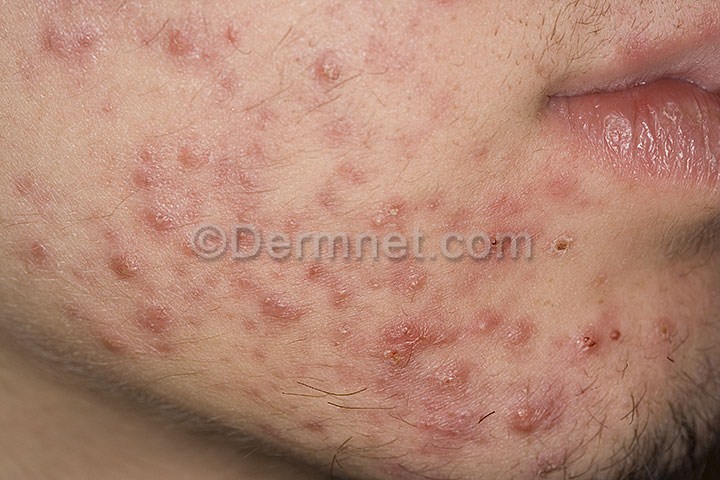
Disease: Acne and Rosacea Photos